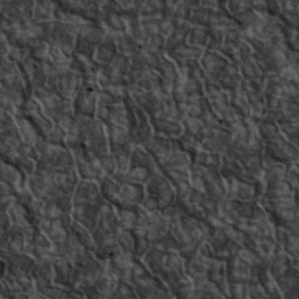
Label: non_frost